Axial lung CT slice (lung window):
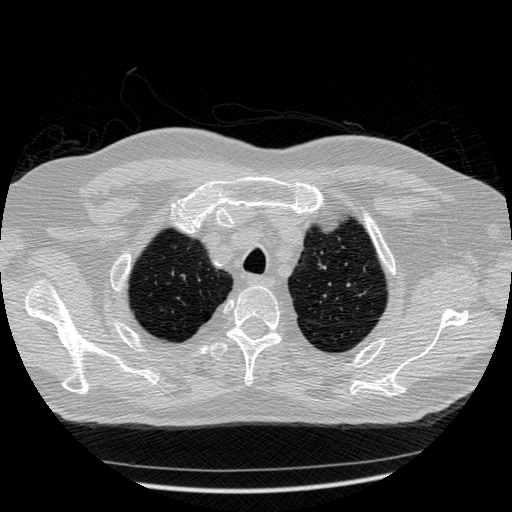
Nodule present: no